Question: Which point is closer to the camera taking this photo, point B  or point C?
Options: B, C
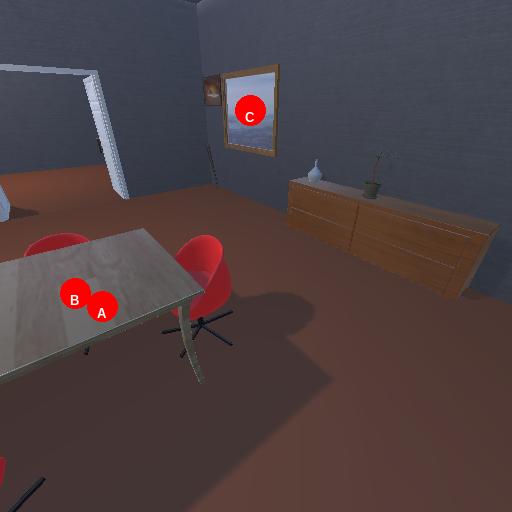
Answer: B